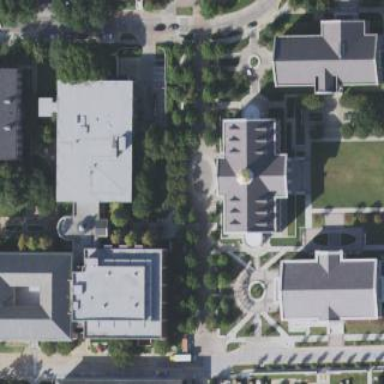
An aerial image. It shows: University building that houses library.